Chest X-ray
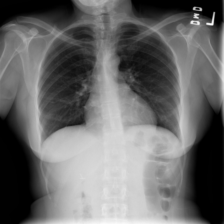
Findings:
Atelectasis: negative
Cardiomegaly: negative
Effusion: negative
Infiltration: negative
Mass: negative
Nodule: negative
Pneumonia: negative
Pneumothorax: negative
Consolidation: negative
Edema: negative
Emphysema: negative
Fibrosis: negative
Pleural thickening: negative
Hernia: negative